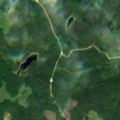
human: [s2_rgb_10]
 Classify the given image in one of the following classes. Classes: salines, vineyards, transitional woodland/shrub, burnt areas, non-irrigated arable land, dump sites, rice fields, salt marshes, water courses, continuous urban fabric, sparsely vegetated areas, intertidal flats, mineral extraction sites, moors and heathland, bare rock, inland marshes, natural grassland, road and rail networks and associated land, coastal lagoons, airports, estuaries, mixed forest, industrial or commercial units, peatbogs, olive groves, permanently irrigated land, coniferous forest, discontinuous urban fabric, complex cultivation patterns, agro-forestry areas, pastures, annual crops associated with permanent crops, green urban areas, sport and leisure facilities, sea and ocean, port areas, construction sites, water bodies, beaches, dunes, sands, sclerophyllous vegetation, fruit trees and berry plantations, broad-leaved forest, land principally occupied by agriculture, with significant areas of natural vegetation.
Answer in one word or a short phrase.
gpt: coniferous forest, mixed forest